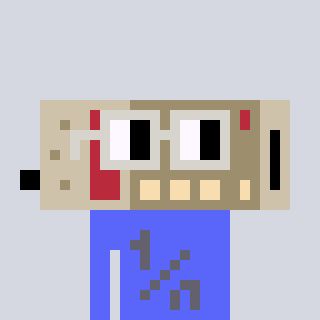
a pixel art character with square light gray glasses, a cordless phone-shaped head and a purple-colored body on a cool background